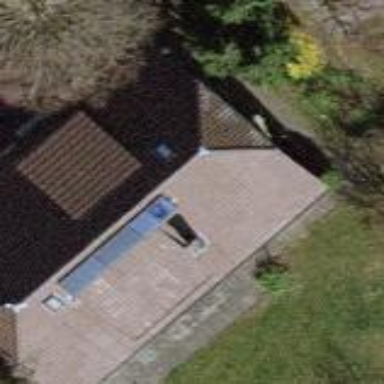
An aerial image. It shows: Detached building with half-hipped roof.